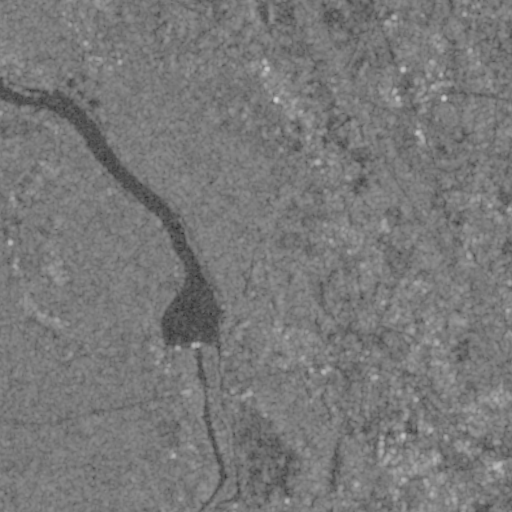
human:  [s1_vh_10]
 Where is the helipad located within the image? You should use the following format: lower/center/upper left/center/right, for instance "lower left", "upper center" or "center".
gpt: The helipad is located in the lower center of the image.
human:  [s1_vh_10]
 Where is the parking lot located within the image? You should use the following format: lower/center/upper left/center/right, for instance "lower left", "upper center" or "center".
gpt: The parking lot is located in the lower center of the image.
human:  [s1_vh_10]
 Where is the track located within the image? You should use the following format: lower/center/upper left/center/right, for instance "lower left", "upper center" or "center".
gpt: The track is located in the upper right of the image.
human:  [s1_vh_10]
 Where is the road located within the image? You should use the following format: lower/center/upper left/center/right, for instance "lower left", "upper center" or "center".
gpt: There is no road in the image.

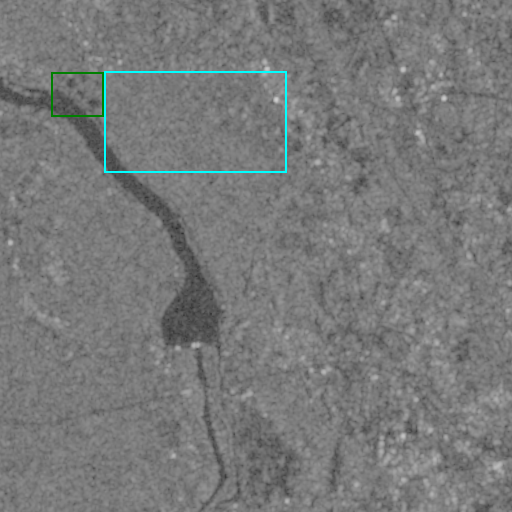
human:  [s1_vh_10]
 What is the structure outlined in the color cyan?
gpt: The structure outlined in cyan is a crop field.
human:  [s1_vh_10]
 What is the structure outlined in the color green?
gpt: The structure outlined in green is a park.
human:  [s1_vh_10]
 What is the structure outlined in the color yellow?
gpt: There is no yellow outline.